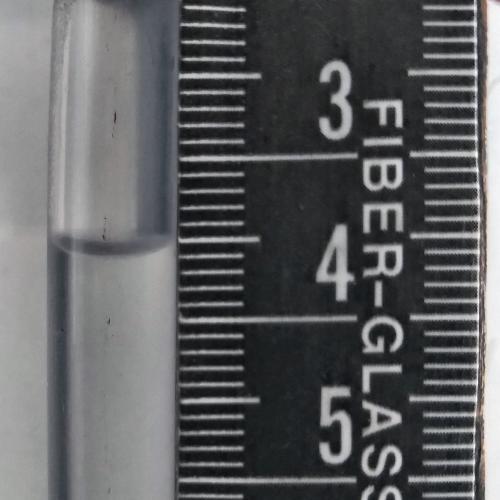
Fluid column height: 4.1 cm